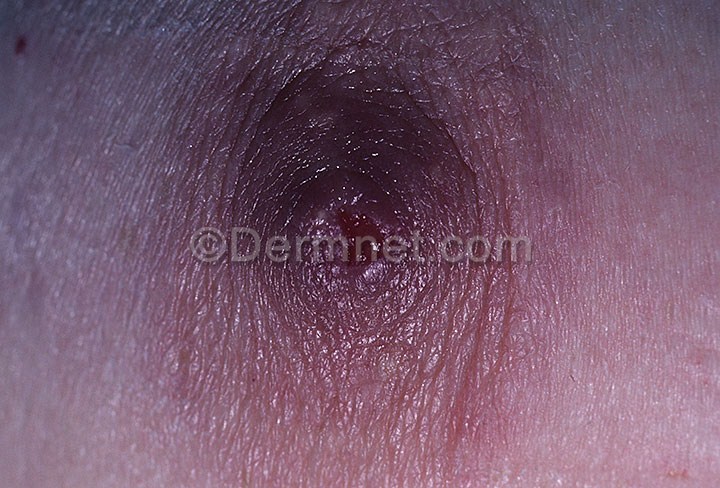
Disease: Actinic Keratosis Basal Cell Carcinoma and other Malignant Lesions